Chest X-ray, PA view. Patient: 54 years old, sex M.
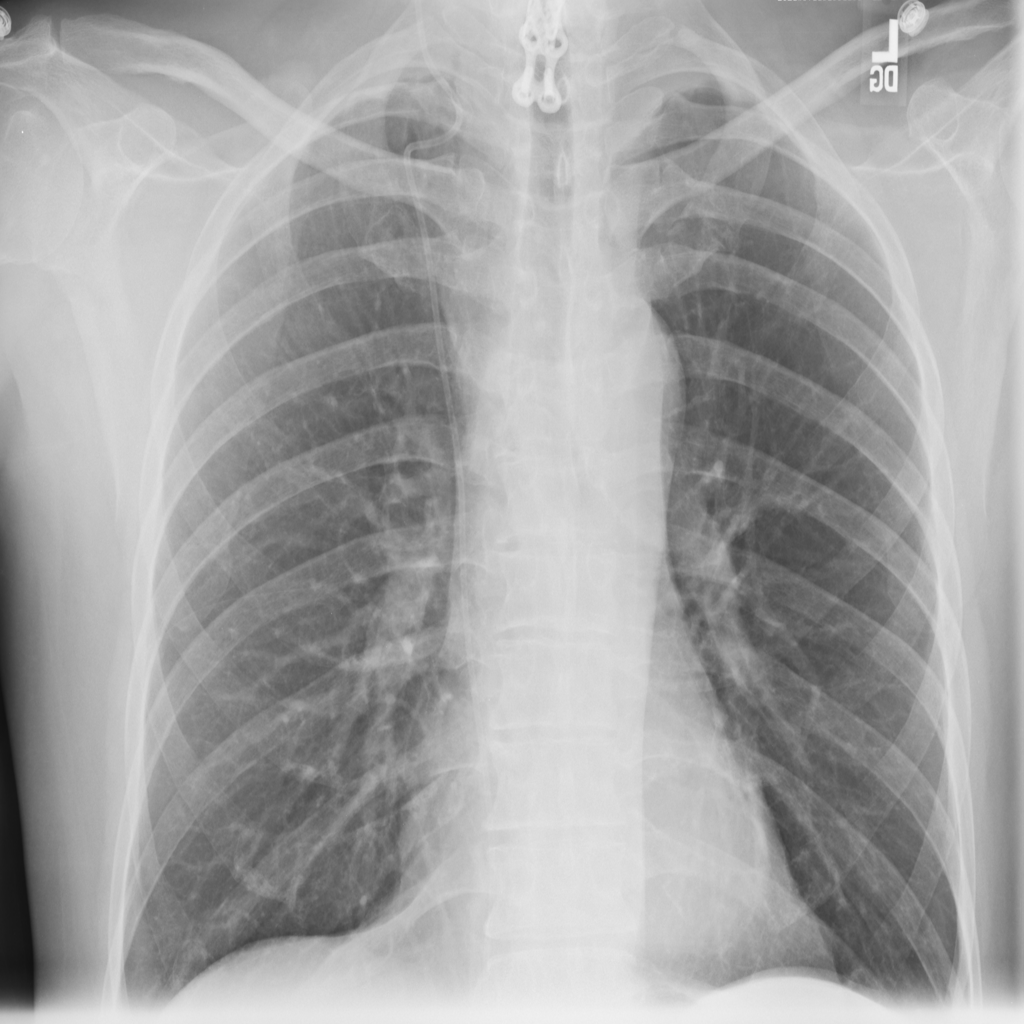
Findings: No Finding